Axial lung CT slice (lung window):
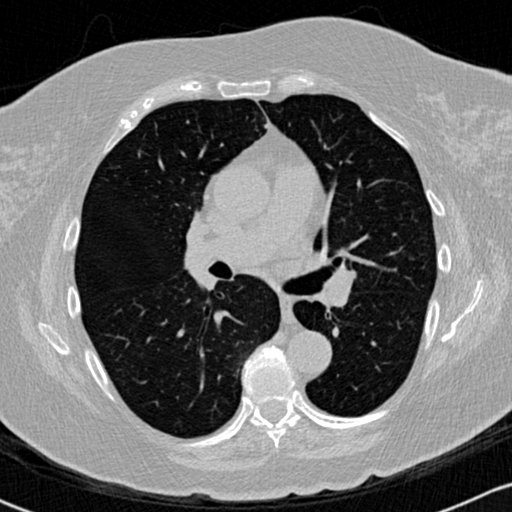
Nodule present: no